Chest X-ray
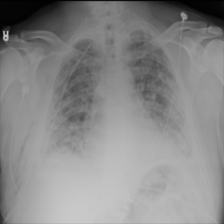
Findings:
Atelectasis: negative
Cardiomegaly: negative
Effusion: negative
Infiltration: negative
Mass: negative
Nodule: negative
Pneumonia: negative
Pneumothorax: negative
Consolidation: negative
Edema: negative
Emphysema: negative
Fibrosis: negative
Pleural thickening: negative
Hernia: negative